Question: Ok, time to call in the experts: Can anyone show me how to get this working correctly?!
: we have a PHP webform, clients have a drop-down field such as car type for example, they click on a value in that drop-down and a fieldset displays specific to that selection. Clients could have required fields in all sections, but of course not all fieldsets are always displaying, so if the field does not have WxH, meaning it is not currently being displayed, so ignore the required/validation field flags, but if WxH > 0, stop process, show error messages.
json gathers all fields flagged as required:
'''
[var fieldList = <?php echo "new Array(". trim(json_encode($reqFlds), '[]').")"; ?>;]
'''
user clicks submit button
that json array is passed the function below, which should then determine if the width and height of the fields marked as required is/are >0
if >0 that means the field is currently being displayed on the screen, thus the form shouldn't be submitted until required field(s) are filled, msgs should appear.
Using FB, I see that it goes through the loop once, checks isVisible(), goes to "return blankFields;" and stops.

I will chalk this up to it being Friday, not sure how I missed adding the actual script. Now I see why no one was responding:
'''
function checkRequired(fieldList) {
var field = null,
blankFields = [],
listText = [], listItem = [], fieldId = [], label = [];
for (var i = 0; i < fieldList.length; i++) {
listText = fieldList[i];
listText = listText.substring(1, listText.length - 1);
listItem = listText.split("||");
fieldId = listItem[0];
label = listItem[1];
field = document.getElementById(fieldId);
if (isVisible(field) && isBlank(field)) {
blankFields.push(label);
}
return blankFields;
}
function isVisible(field) {
if (field.offsetWidth == 0 || field.offsetHeight == 0) return true;
}
function isBlank(field) {
if ((field.type == "text" || field.type == "textarea") && field.value == "") return true;
if (!(field.checked || field.selected || field.selectedIndex > -1)) return true;
return false;
}
if (blankFields.lentgh > 0 || blankFields.lentgh == 0) {
displayError(blankFields);
return false;
} else {
return true;
}
}
function displayError(blankFields) {
var Errmsg = "The must fill in the following fields in order to save your request:
";
for (var i = 0; i < blankFields.length; i++) {
Errmsg += blankFields[i] + "
";
alert(Errmsg);
}
}
'''
Any help is greatly appreciated.
: It does not go back to the if statement that "blankdFields.push(lable);" after it does the isVisible function check
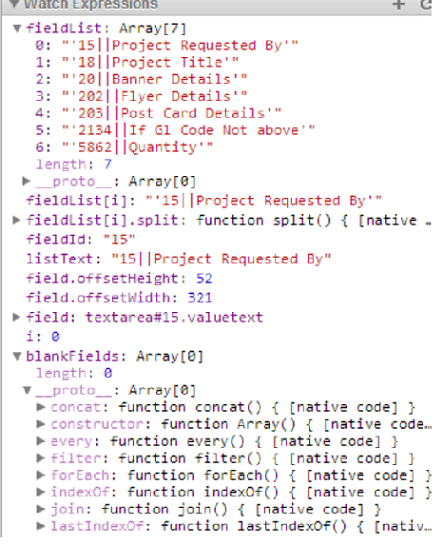
Answer: Your problem seems to be syntactical.
You have:
'''
function checkRequired(fieldList) {
var field = null,
blankFields = [],
listText = [], listItem = [], fieldId = [], label = [];
for (var i = 0; i < fieldList.length; i++) {
listText = fieldList[i];
listText = listText.substring(1, listText.length - 1);
listItem = listText.split("||");
fieldId = listItem[0];
label = listItem[1];
field = document.getElementById(fieldId);
if (isVisible(field) && isBlank(field)) {
blankFields.push(label);
}
return blankFields;
}
'''
It looks as though you're missing a closing brace; you've messed up your scope a bit. Add a closing brace before the 'return' statement. Because you don't have this brace, the function is aborting after the first loop because it encounters the 'return' statement, which causes the function to stop execution and return 'blankFields'.
What you want is this:
'''
function checkRequired(fieldList) {
var field = null,
blankFields = [],
listText = [], listItem = [], fieldId = [], label = [];
for (var i = 0; i < fieldList.length; i++) {
listText = fieldList[i];
listText = listText.substring(1, listText.length - 1);
listItem = listText.split("||");
fieldId = listItem[0];
label = listItem[1];
field = document.getElementById(fieldId);
if (isVisible(field) && isBlank(field)) {
blankFields.push(label);
}
}
return blankFields;
}
'''
That should solve the immediate problem. Hope this helps.